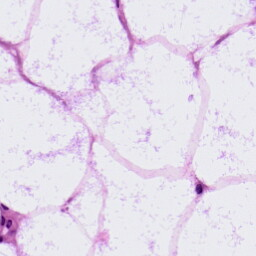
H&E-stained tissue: LymphNode